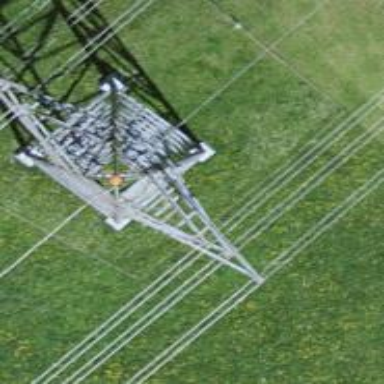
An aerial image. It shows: Power tower.